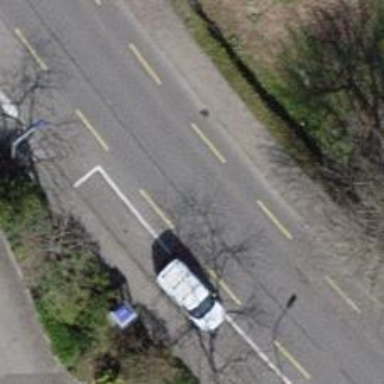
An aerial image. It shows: Tertiary road with asphalt surface. It has cycle lane on both sides.